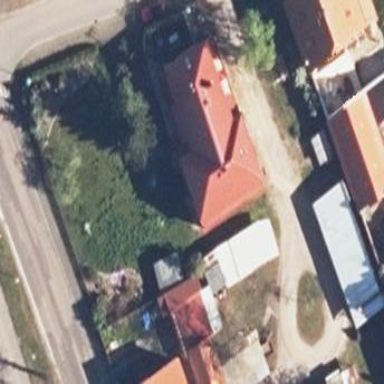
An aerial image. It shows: Simple and straightforward house.